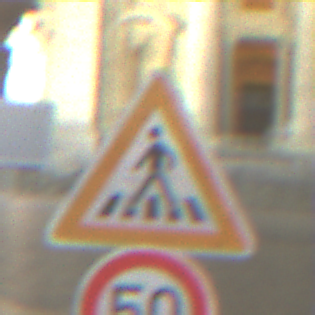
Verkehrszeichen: FussgaengerueberwegRechts
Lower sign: Geschwindigkeit50
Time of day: Night
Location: Outdoor (Urban)
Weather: PartlyCloudy
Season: NotSpecified
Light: Artificial